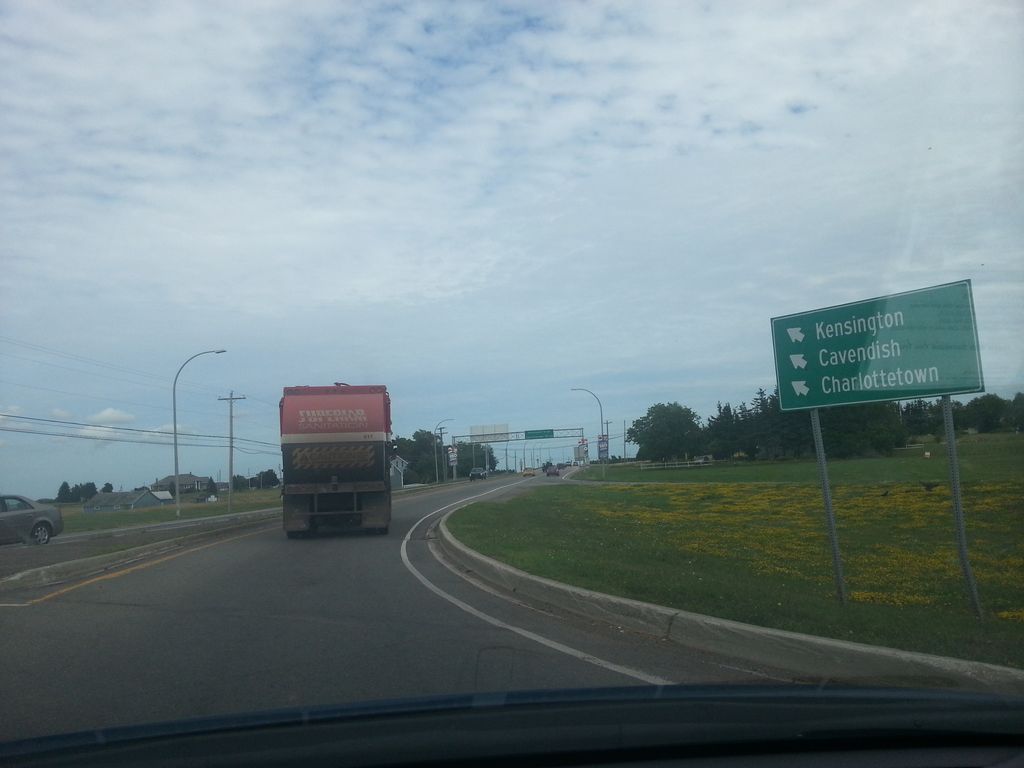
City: charlottetown